The image folds the raw vibration samples of a bearing signal into a 2-D grayscale square (signal-to-image encoding). Based on the visible evidence, which condition applies: normal, inner_race, outer_race, ball?
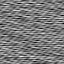
Answer: normal